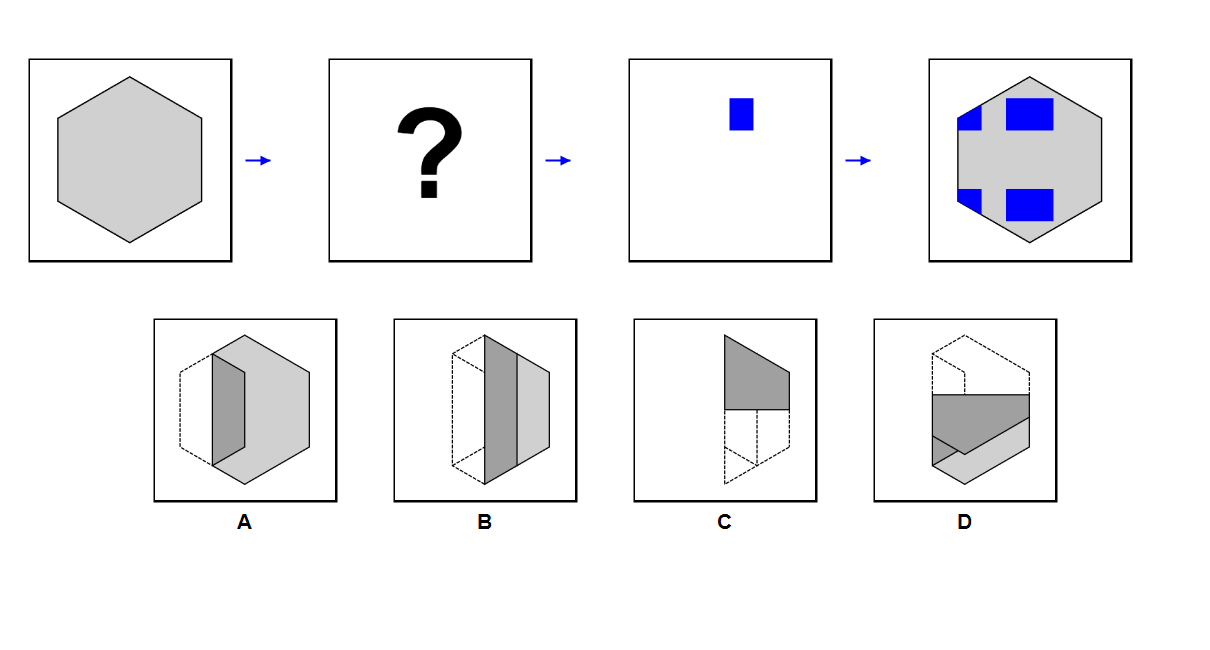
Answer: D